Question: What word is on the top?
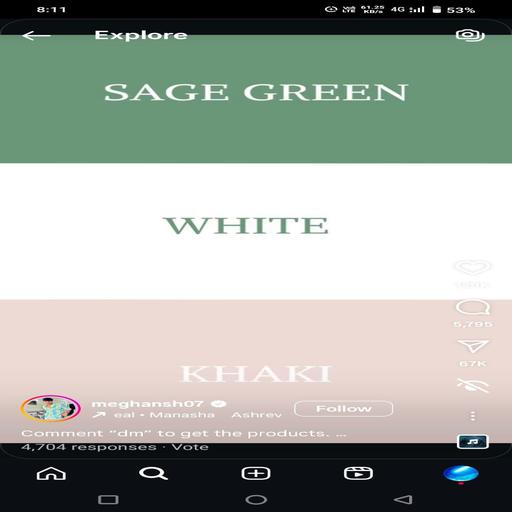
Answer:  Sage green